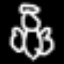
Label: angel